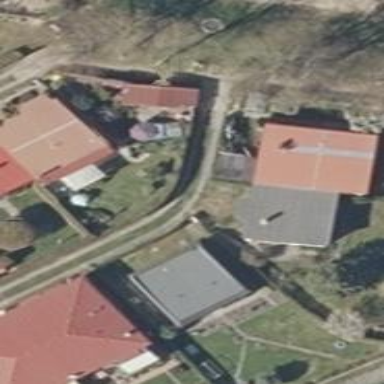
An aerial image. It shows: Residential road with concrete lanes.